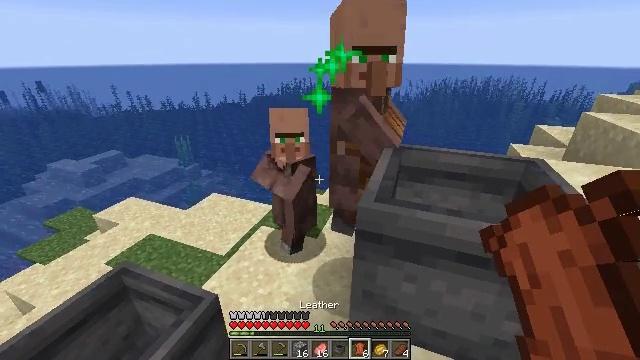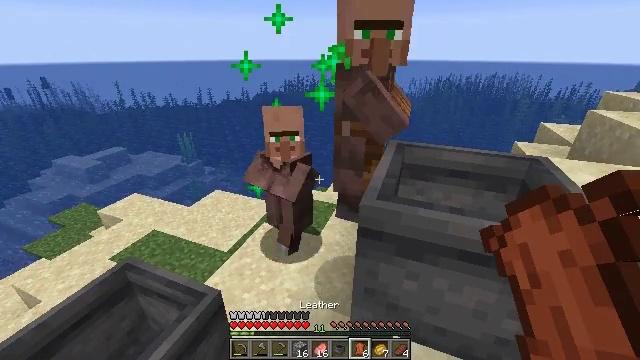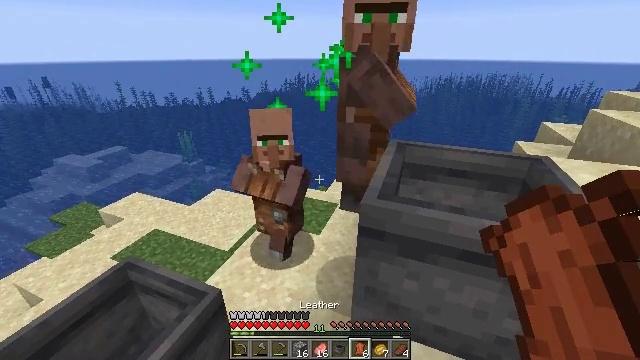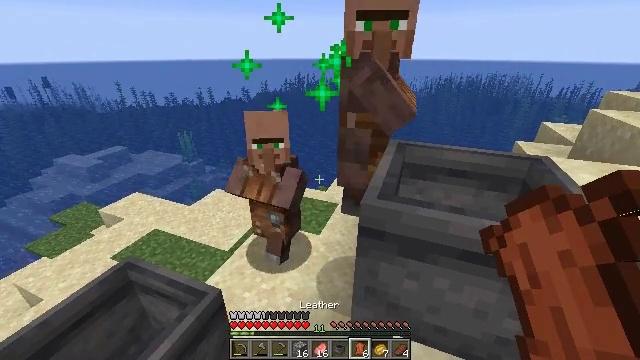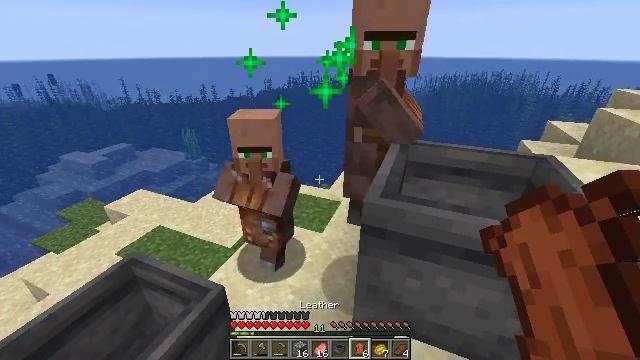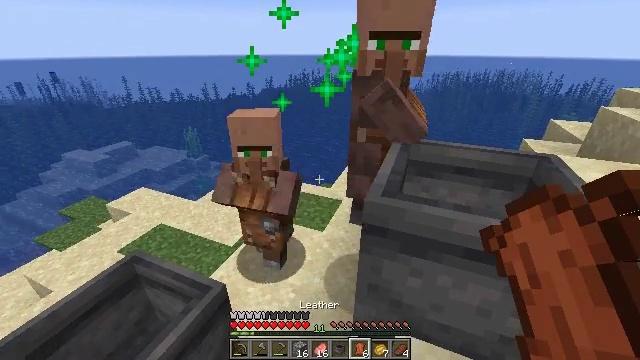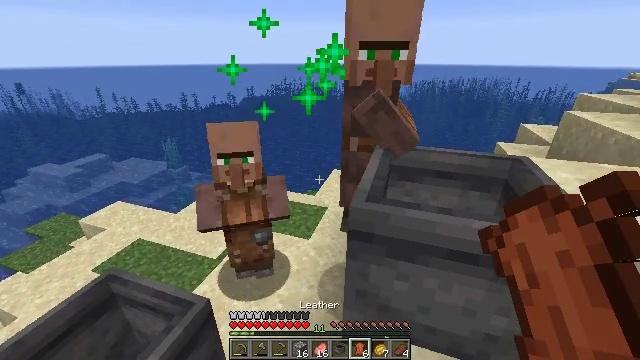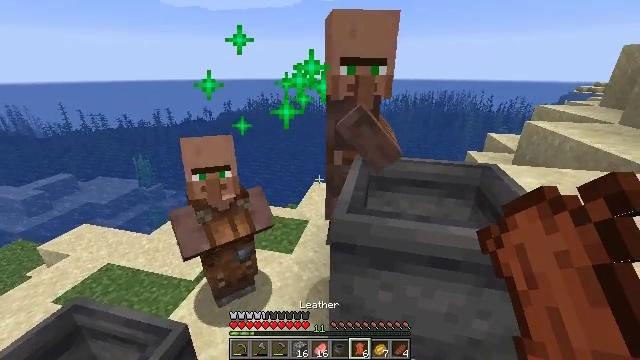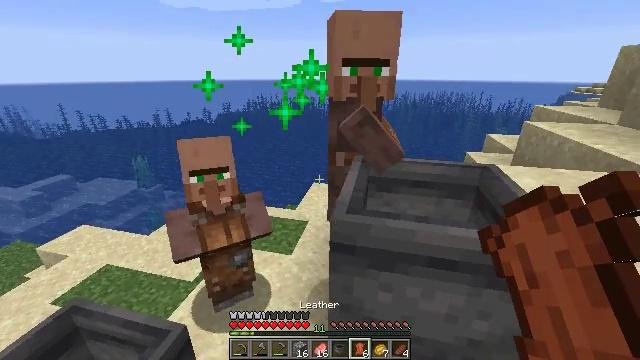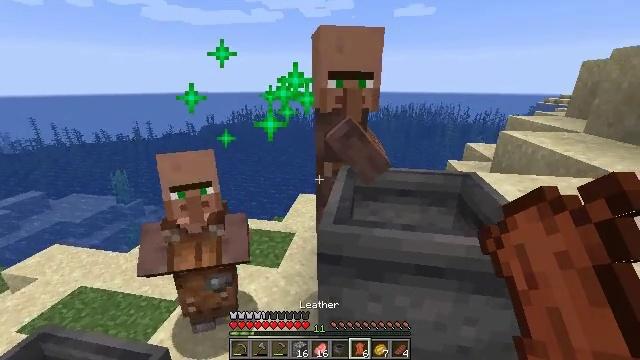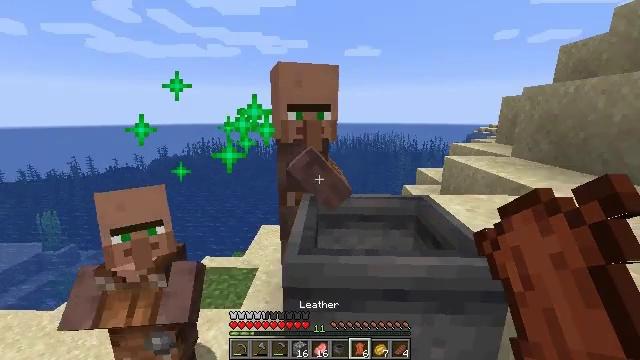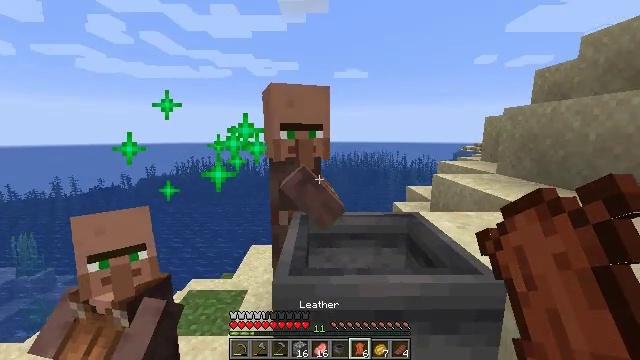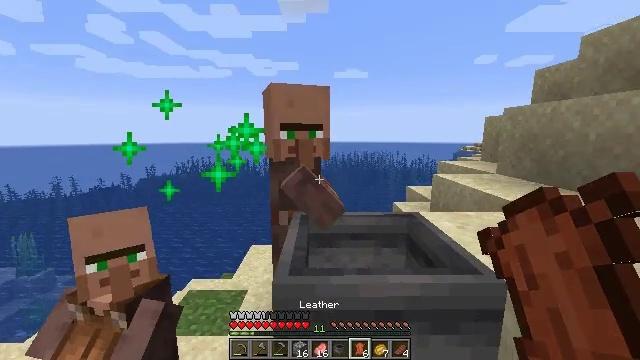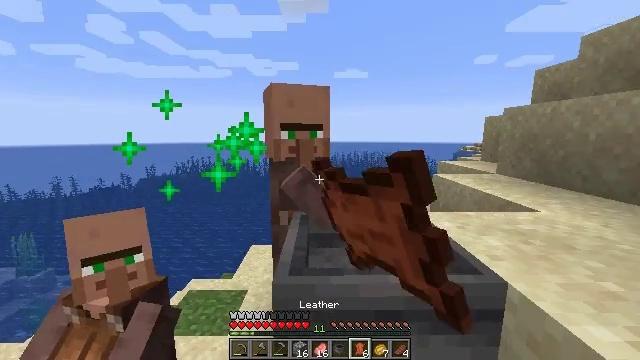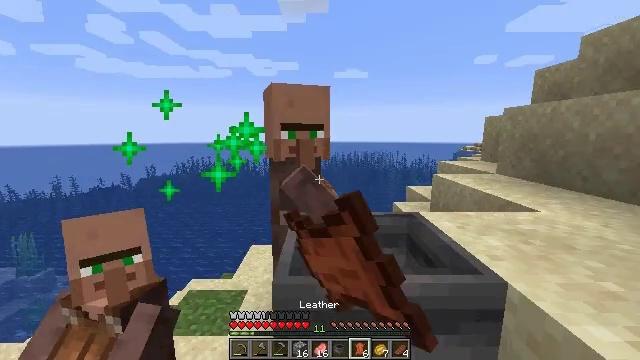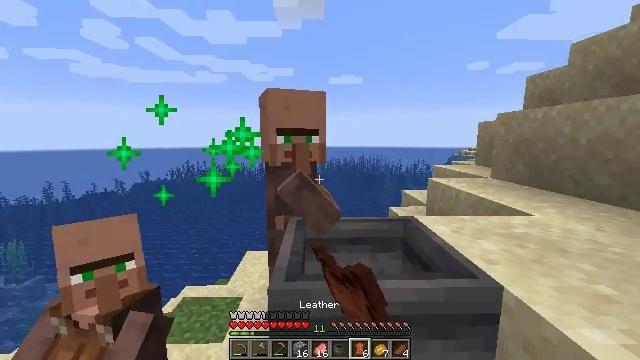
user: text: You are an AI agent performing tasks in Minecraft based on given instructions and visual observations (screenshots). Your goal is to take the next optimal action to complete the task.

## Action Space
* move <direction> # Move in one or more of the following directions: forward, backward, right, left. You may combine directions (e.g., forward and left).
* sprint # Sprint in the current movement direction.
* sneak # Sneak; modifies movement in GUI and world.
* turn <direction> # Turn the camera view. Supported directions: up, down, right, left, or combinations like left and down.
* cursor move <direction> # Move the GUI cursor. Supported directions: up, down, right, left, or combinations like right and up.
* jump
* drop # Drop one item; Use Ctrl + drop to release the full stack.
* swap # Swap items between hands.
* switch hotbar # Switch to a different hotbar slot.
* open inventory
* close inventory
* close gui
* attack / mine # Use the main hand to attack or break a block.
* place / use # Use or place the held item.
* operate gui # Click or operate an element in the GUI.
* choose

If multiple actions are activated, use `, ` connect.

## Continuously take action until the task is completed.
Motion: motion action
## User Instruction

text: Destroy the cauldron to put it in your inventory.
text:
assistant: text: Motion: no_op
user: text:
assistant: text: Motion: no_op
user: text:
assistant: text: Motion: no_op
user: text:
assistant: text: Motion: no_op
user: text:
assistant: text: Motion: no_op
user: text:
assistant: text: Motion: turn right and up
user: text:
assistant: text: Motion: turn right and up
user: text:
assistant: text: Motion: no_op
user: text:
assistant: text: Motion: turn right and up
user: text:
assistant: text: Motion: turn right and up
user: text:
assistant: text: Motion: turn right and up
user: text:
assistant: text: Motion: use / place
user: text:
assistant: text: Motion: use / place
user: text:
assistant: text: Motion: use / place
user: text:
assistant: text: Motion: turn up
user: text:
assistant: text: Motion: no_op
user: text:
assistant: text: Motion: open gui
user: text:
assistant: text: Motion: no_op
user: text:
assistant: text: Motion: no_op
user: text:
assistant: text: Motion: no_op
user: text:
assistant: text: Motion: no_op
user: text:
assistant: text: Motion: no_op
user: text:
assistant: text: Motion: no_op
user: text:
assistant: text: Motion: no_op
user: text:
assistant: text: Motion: cursor move left
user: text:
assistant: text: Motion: cursor move left and up
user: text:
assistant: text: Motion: no_op
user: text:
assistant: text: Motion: no_op
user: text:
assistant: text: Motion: cursor move up
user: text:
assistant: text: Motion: cursor move right and up